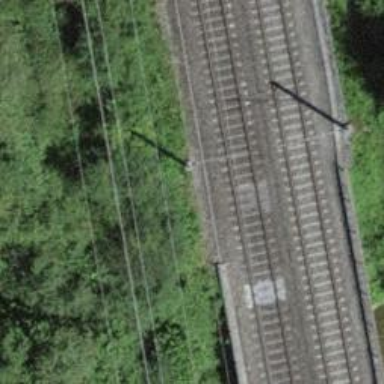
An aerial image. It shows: Single-track railway bridge with electrified contact line.